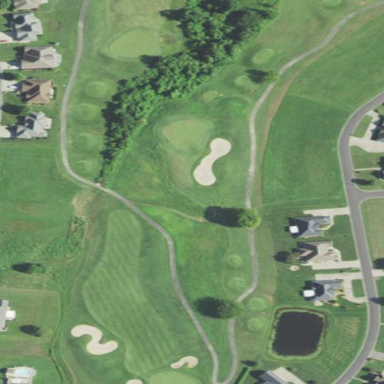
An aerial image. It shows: Rough area in golf course.